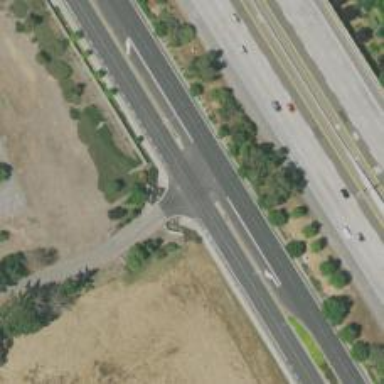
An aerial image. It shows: Secondary link road.